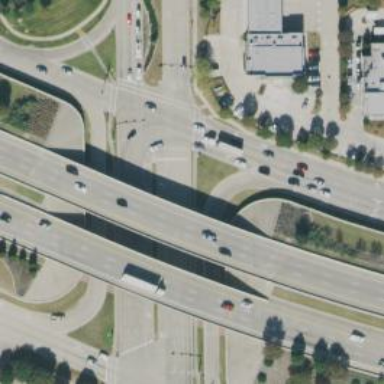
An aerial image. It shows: Secondary link road.